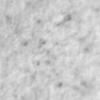
Label: no_change